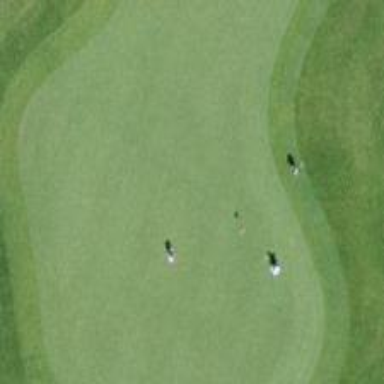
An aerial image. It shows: View of golf hole.